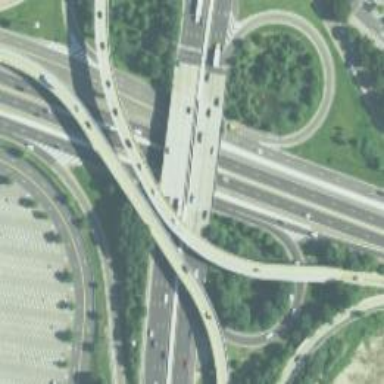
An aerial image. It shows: Bridge for trunk highway with expressway access.